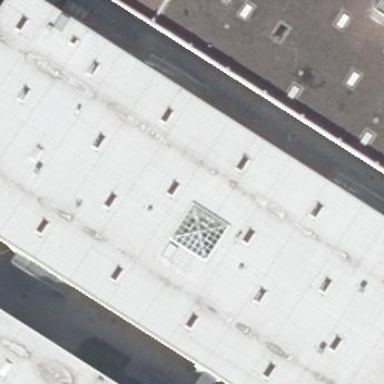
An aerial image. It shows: Building that houses furniture shop.